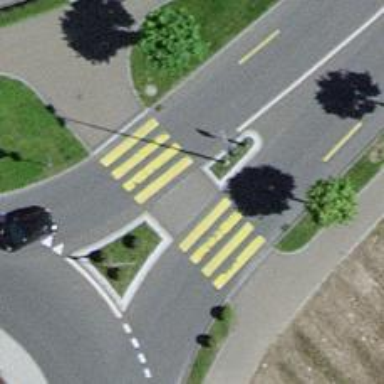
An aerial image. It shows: Zebra crossing on the road.